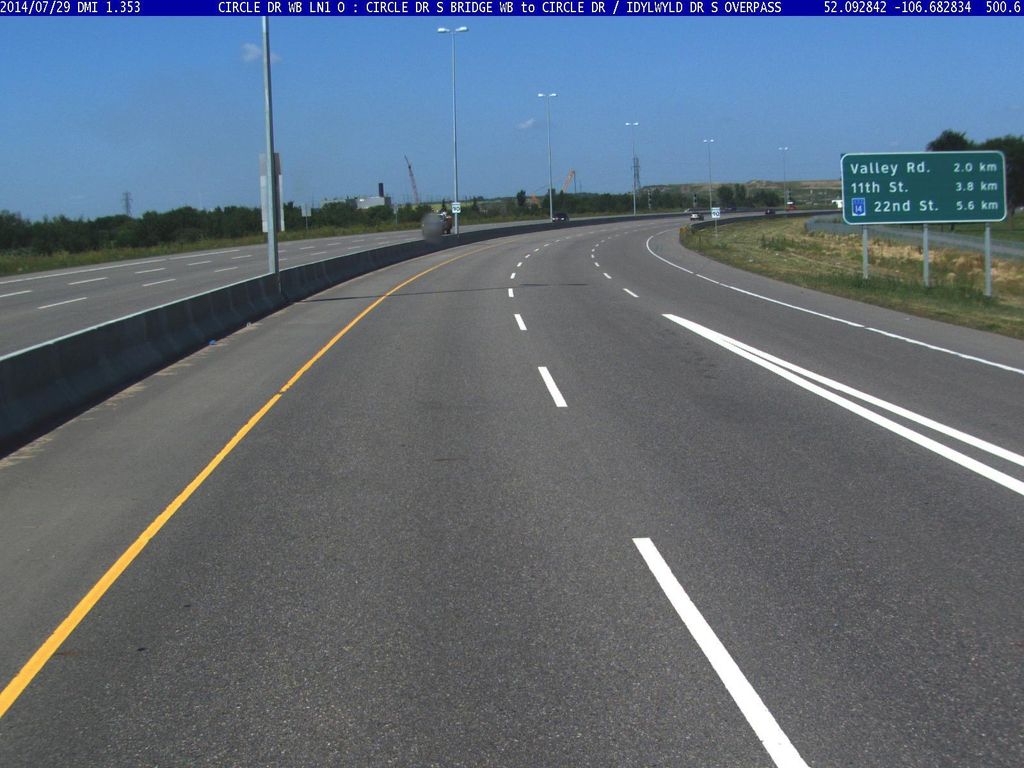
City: saskatoon